Question: I would like to import some data from an online HTML table and place it in a spreadsheet that follows another formatting system. Let me explain. I am keeping track of a baseball team's results for a season, and more specifically hits, home runs and RBIs. The data is posted <URL> and have the data place itself on the corresponding row? Ideally the data would update itself as the season progresses. Please have a look at the image in case all of this is unclear.
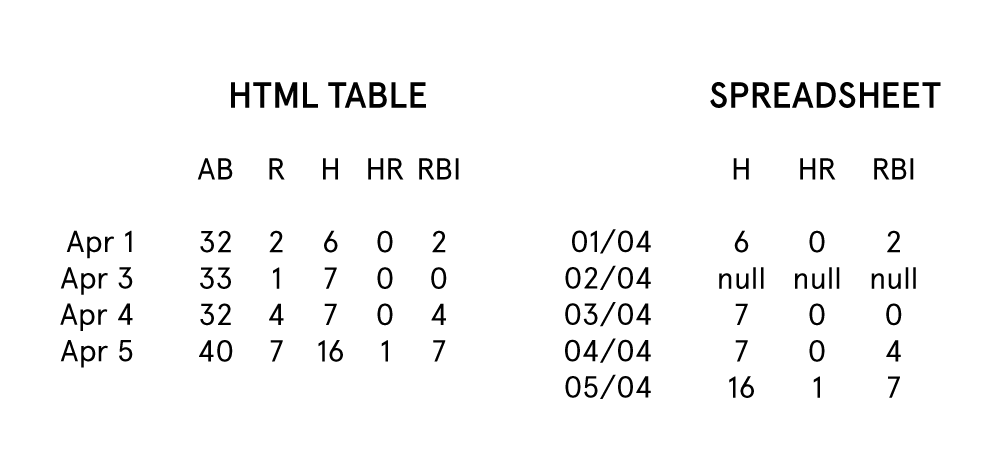
Answer: Make a new worksheet. Go to Data - From Web, navigate to that site, select whole page (I couldn't see how to just get the table you want) and Import it.
This new worksheet will be your data page and the other page (your existing sheet) will be your presentation page. On the data page, go to AG86 (or thereabouts) and put this formula in
'''
=IF(ISERR(FIND("(",C86)),C86,DATEVALUE(LEFT(C86,FIND("(",C86)-1)))
'''
Fill that down to AG1000. That will clean up problems with dates that come from that website.
Now if you want to get home runs, go to your presentation page and, assuming you have dates in A1:A?, but this formula in B1
'''
=IF(ISNA(MATCH(A2,Sheet1!$AG$86:$AG$1000,FALSE)),"",INDEX(Sheet1!$M$86:$M$1000,MATCH(A2,Sheet1!$AG$86:$AG$1000,FALSE),1))
'''
Finally, every time you use the worksheet, go to the data sheet, right click on the web query and refresh it to get the latest data. You can event hide the data page if you don't want anyone else to see it.